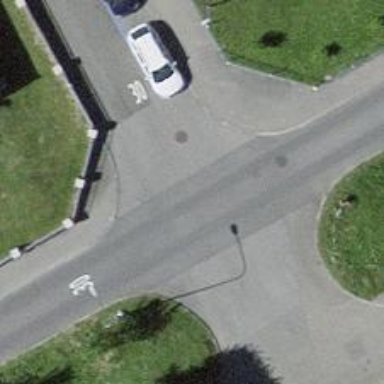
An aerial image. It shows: Residential road with asphalt surface and sidewalk on the left side.